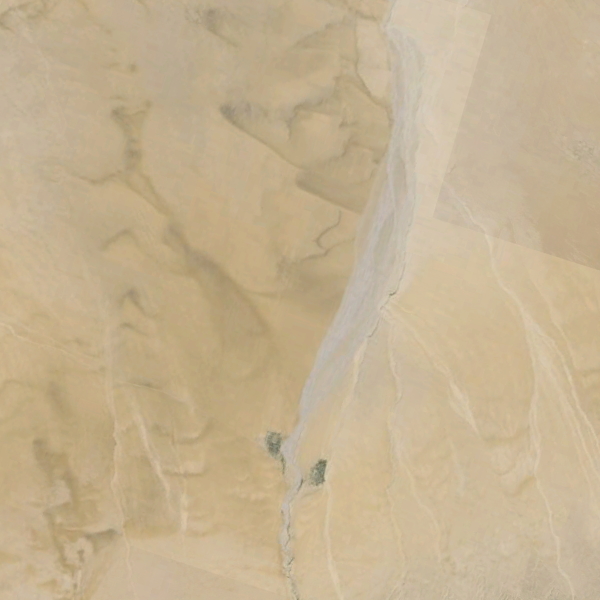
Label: Desert